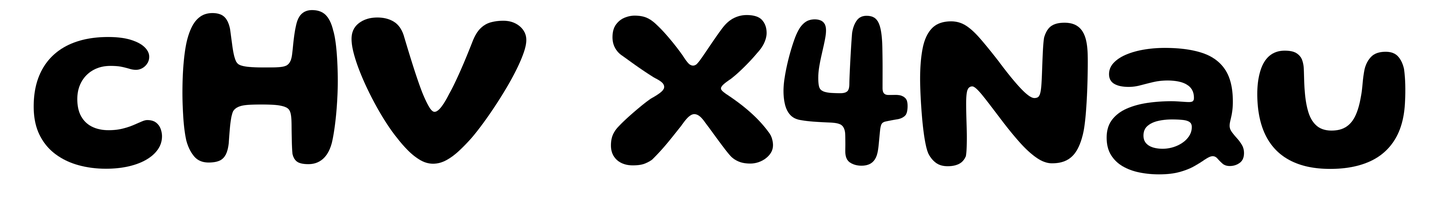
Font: Gluten_SemiBold